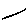
Label: line